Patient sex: F
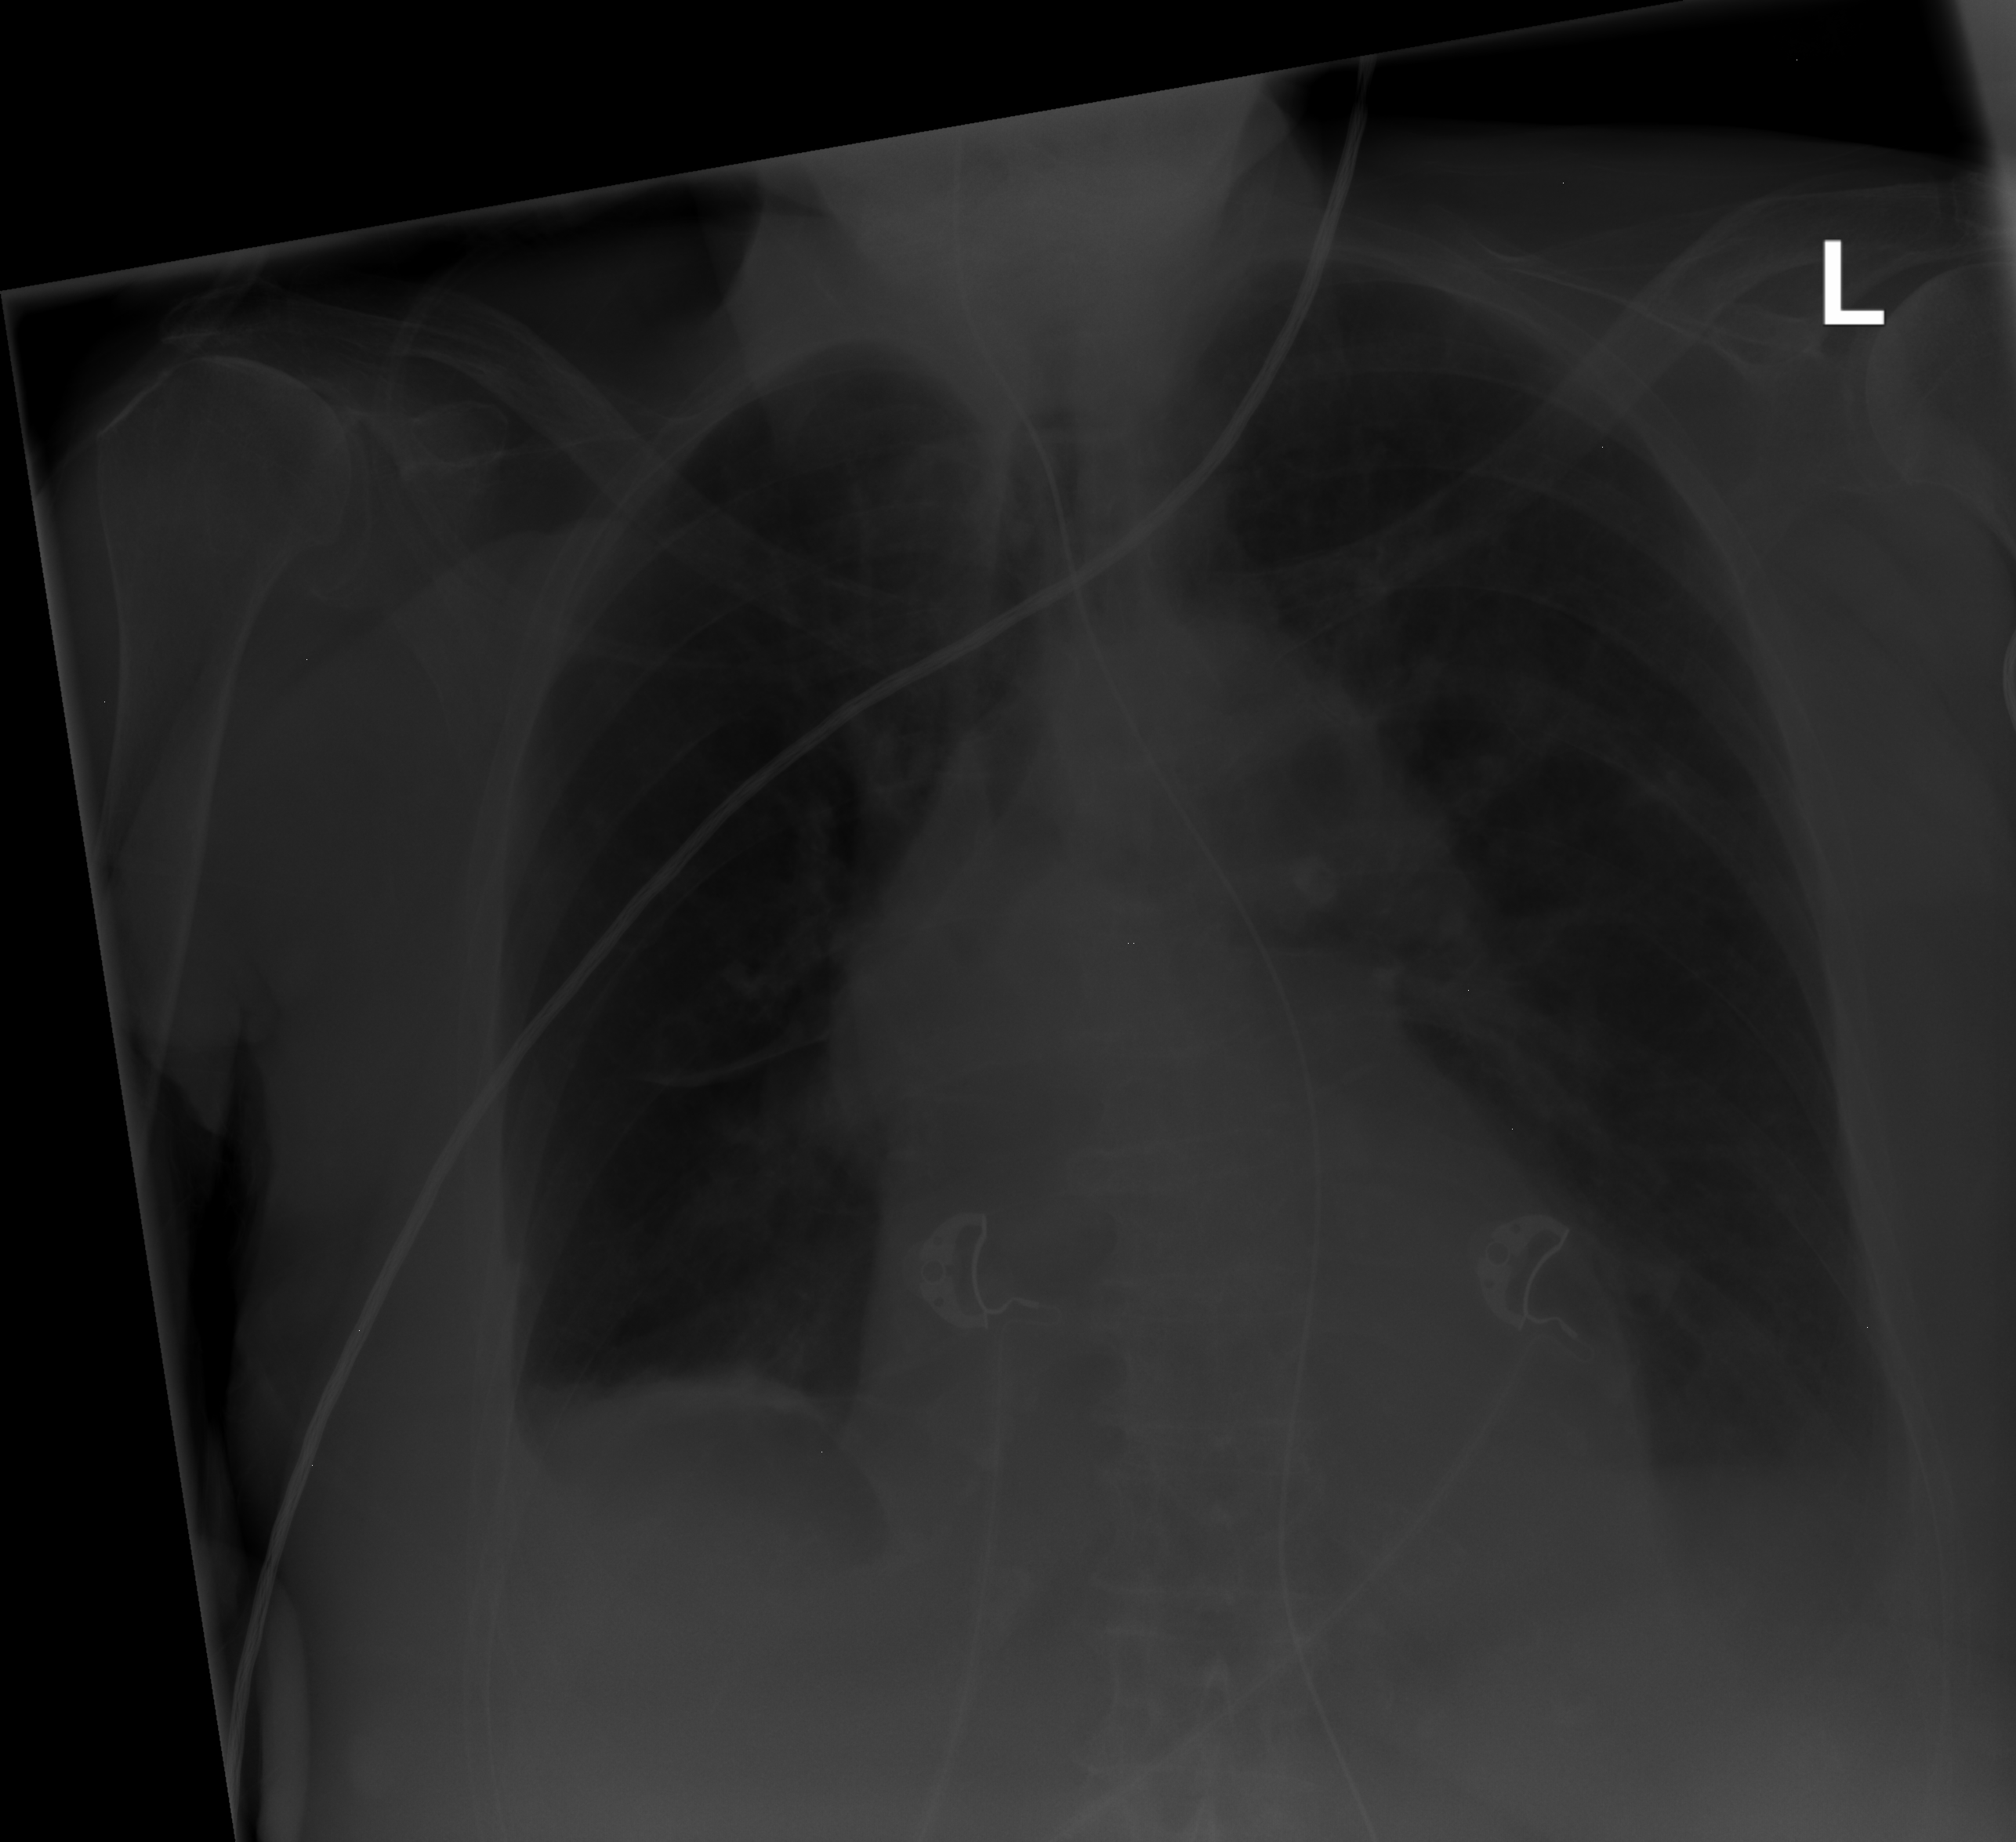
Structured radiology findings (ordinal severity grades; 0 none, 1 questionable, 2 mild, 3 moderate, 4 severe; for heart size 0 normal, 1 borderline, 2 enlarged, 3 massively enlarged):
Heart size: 0
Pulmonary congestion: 0
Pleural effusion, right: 2
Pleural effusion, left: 2
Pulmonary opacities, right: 0
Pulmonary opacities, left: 0
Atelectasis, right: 0
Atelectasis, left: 0